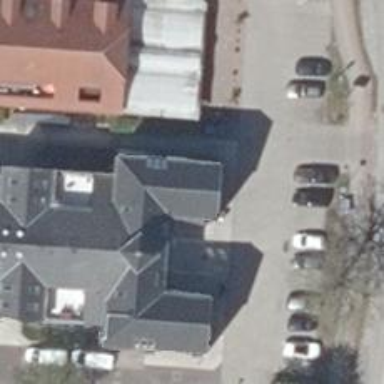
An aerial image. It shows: Bakery.